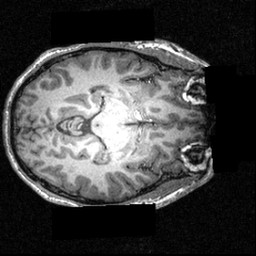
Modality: T1w
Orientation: axial
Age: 26
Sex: male
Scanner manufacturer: siemens
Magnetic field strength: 3.951 T
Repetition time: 1.5 s
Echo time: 0.00335 s